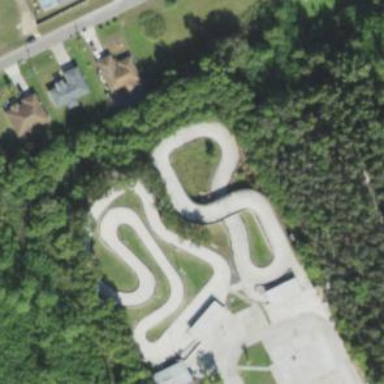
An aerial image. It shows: Motor sport raceway.